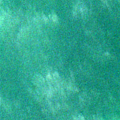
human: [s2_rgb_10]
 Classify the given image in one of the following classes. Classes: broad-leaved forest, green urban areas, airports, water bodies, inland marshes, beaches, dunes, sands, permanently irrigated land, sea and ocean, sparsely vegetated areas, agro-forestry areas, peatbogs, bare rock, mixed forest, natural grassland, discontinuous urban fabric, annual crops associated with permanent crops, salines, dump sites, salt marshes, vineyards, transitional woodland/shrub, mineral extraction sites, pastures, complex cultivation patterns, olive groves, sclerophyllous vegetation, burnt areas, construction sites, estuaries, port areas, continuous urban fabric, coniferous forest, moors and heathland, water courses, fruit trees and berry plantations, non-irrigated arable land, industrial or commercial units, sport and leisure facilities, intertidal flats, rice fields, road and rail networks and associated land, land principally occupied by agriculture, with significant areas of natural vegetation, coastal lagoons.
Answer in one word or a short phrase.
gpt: sea and ocean